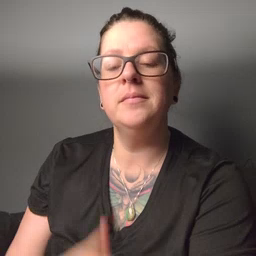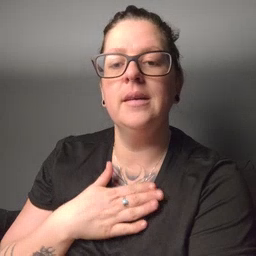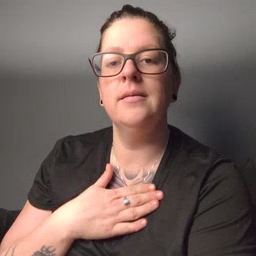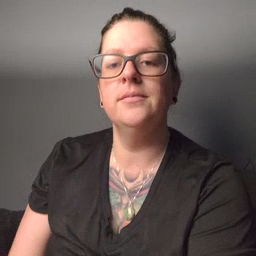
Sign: minemy